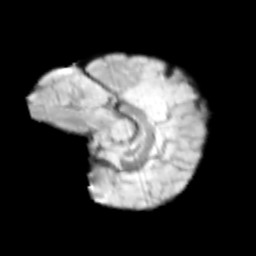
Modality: T2w
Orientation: sagittal
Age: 9
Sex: male
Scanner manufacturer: siemens
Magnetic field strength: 3 T
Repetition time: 3.8 s
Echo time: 0.07 s